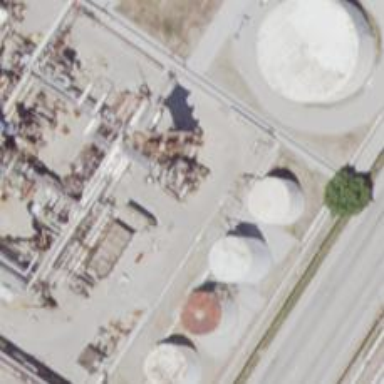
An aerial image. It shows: Storage tank that is man-made.